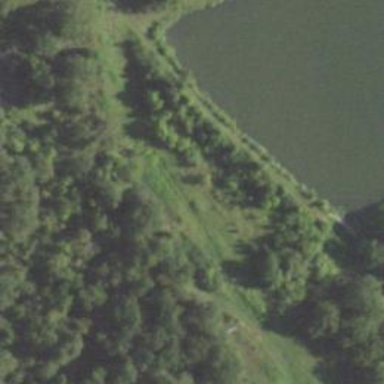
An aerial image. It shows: Dam along waterway.